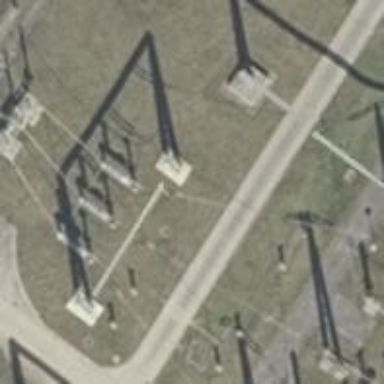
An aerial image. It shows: Bay for power line.